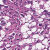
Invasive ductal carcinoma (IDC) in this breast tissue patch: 1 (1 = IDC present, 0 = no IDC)